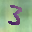
Label: 3